Field crop: maize
Growth stage: 2
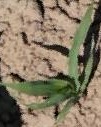
Species: maize